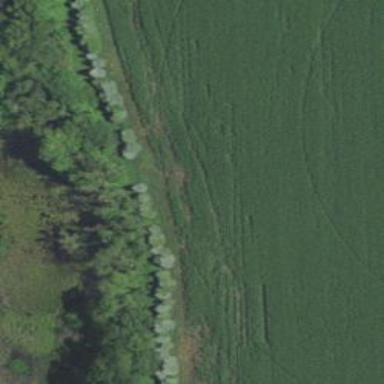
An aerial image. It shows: Barrier denoted by row of trees.